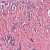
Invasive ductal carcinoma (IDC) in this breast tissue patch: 1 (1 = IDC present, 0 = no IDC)